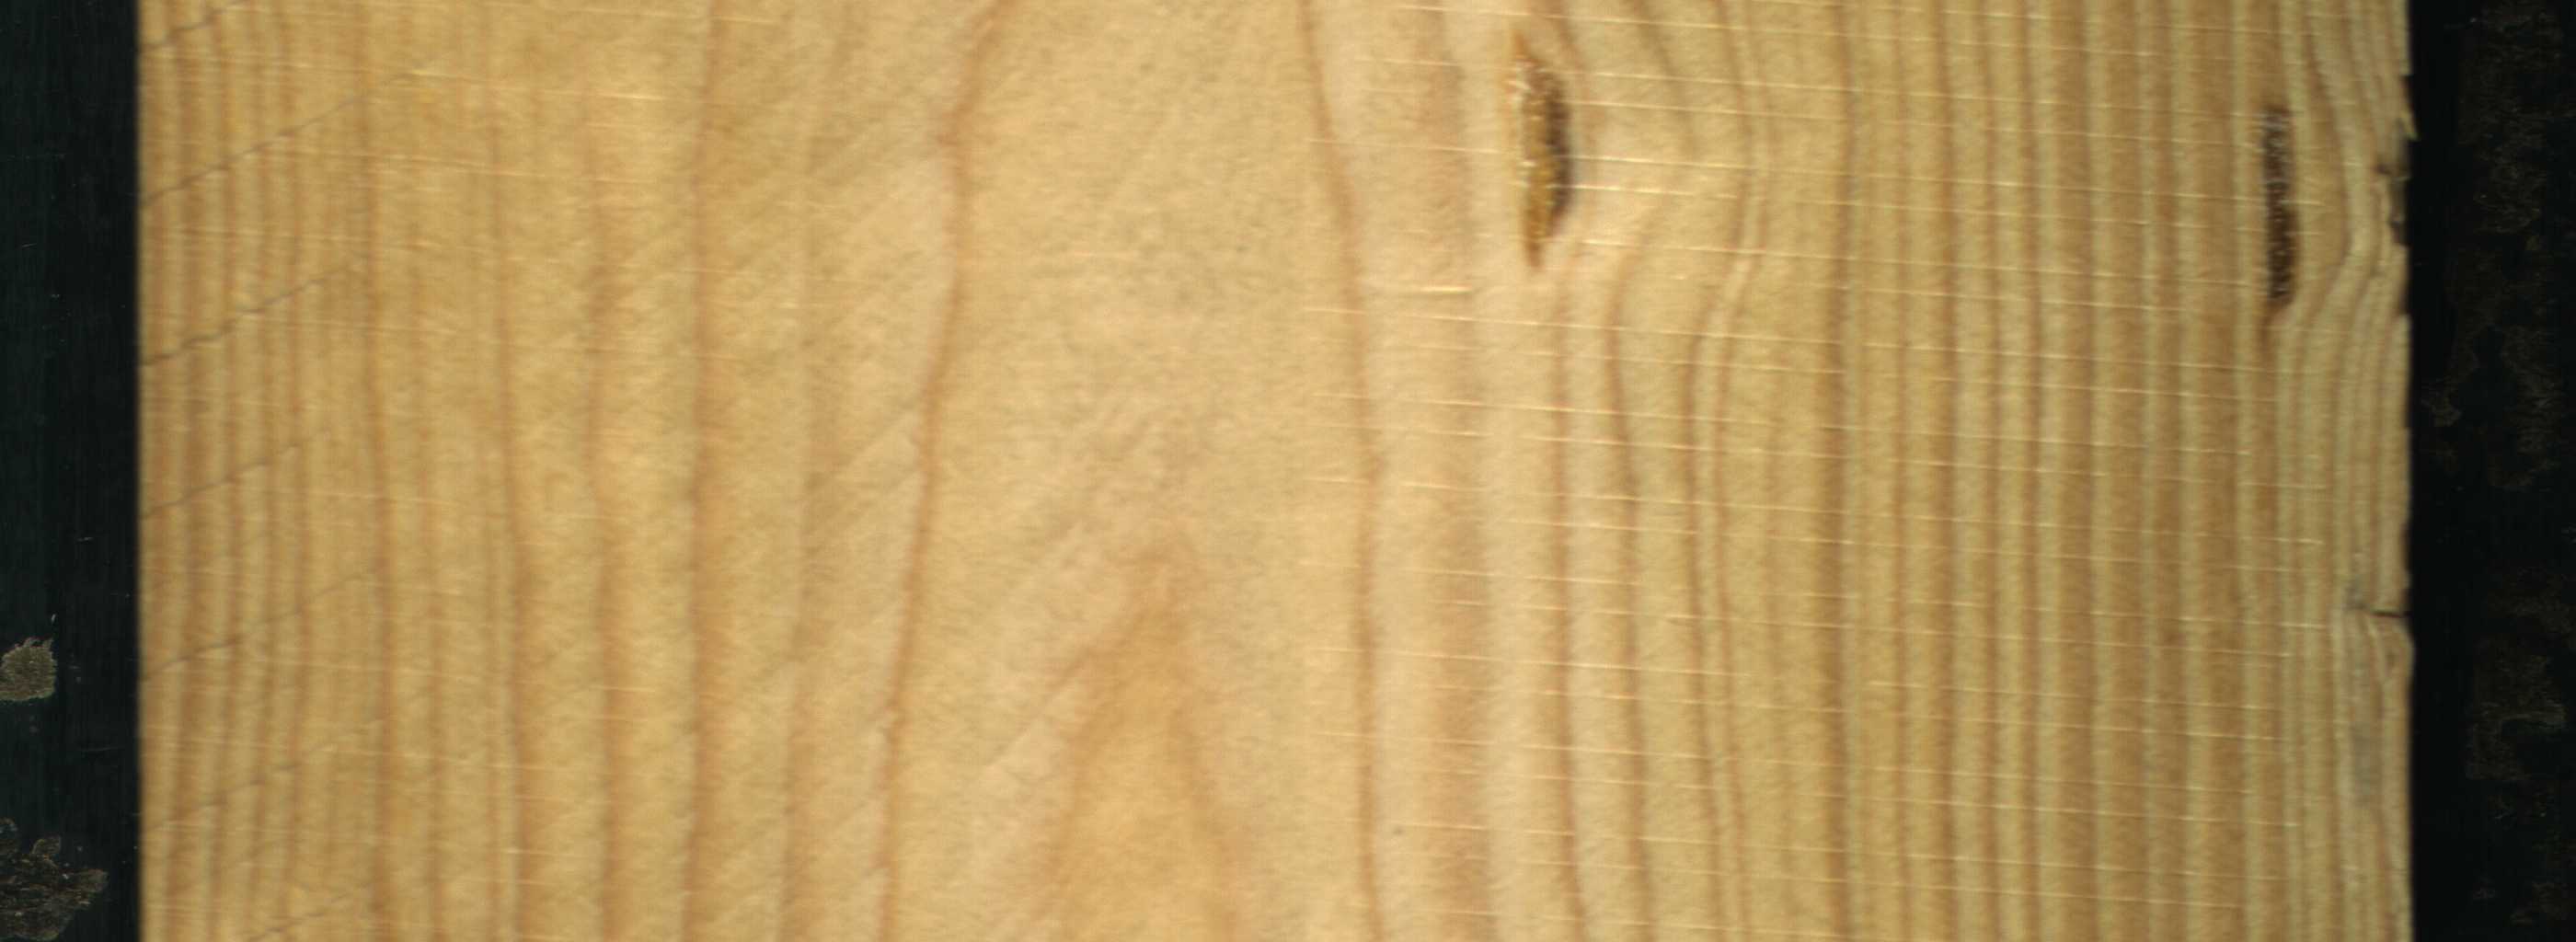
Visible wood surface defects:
resin
resin